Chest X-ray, PA view. Patient: 43 years old, sex F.
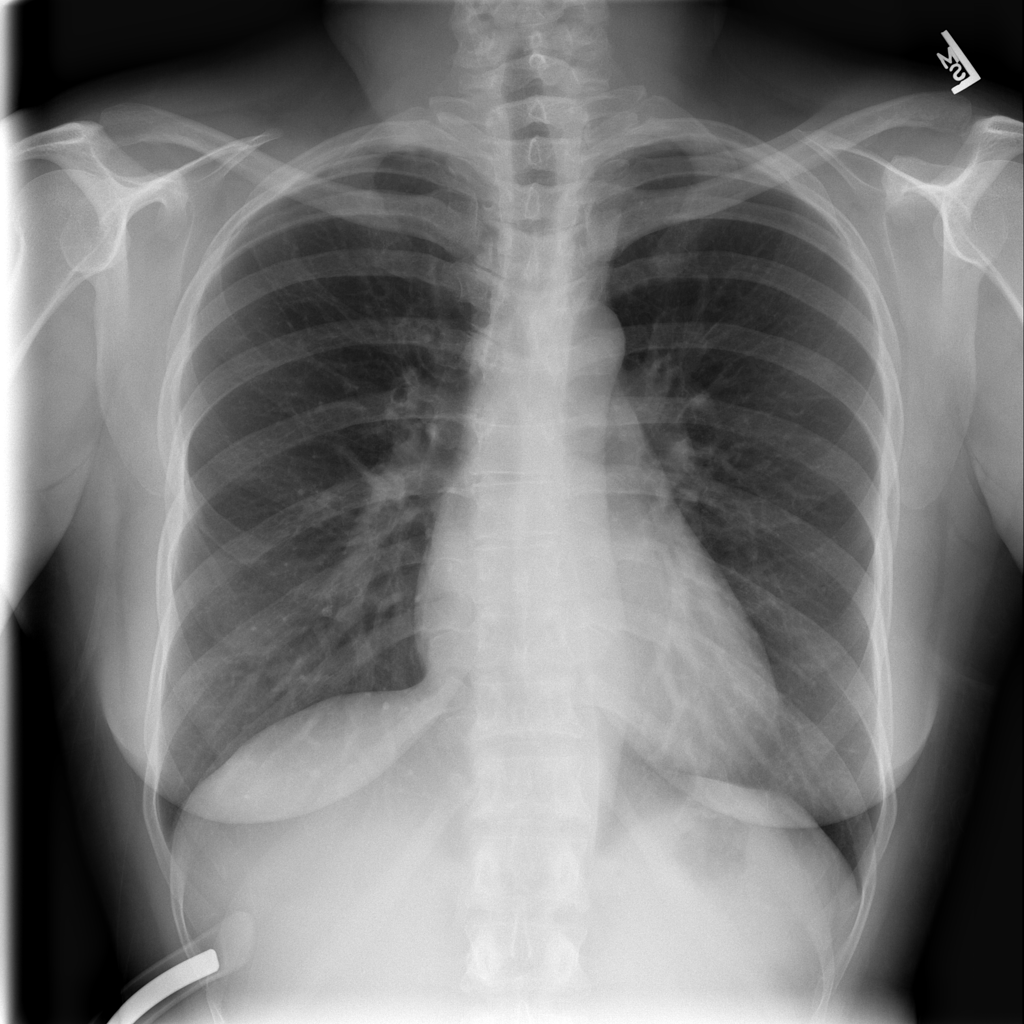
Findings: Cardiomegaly